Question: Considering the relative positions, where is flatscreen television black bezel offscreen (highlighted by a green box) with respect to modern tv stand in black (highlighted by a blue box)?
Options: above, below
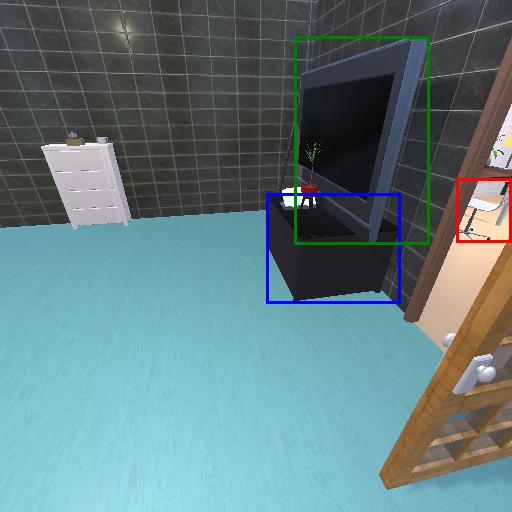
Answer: above